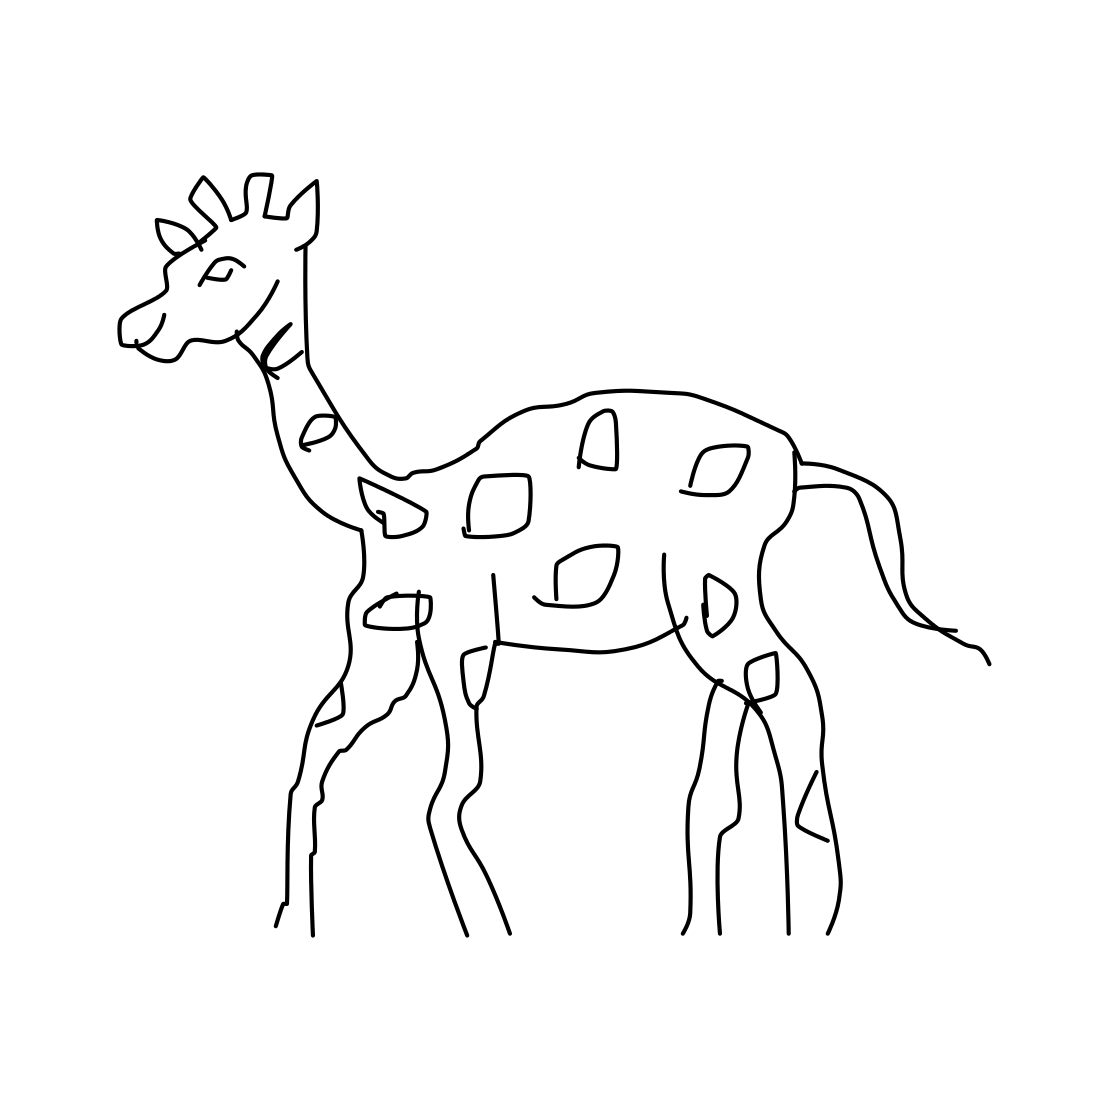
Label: giraffe